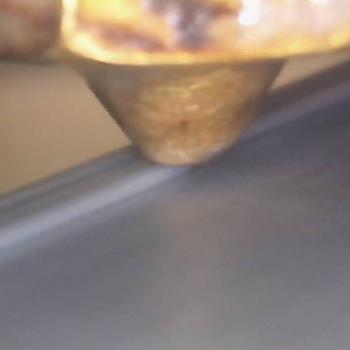
Flow rate: 62%